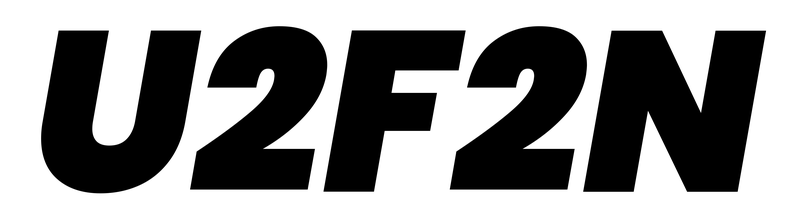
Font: Poppins-BlackItalic